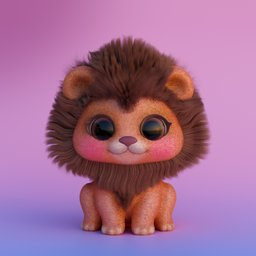
Label: animals